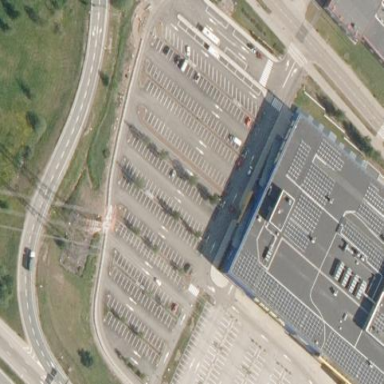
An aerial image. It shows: Parking area designated for customers.